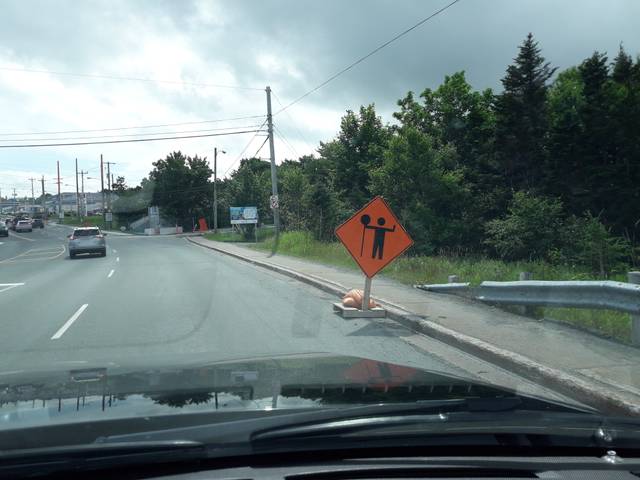
Region: Canada
Coordinates: 47.522, -52.807